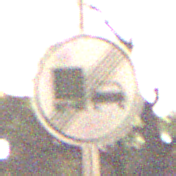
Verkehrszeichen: EndeUeberholverbotKraftfahrzeuge
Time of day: Night
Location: Outdoor (Nature)
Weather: Clear
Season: NotSpecified
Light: Natural